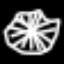
Label: diamond